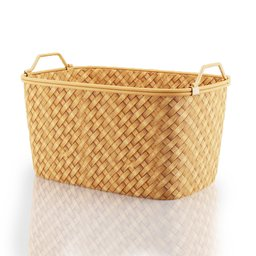
Label: tools